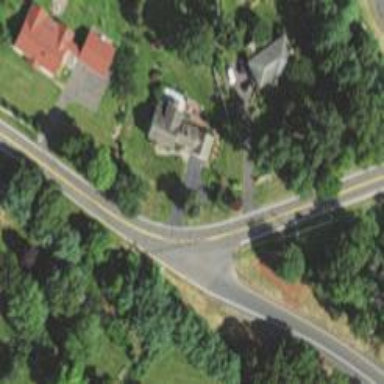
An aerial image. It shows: Residential road with asphalt surface.